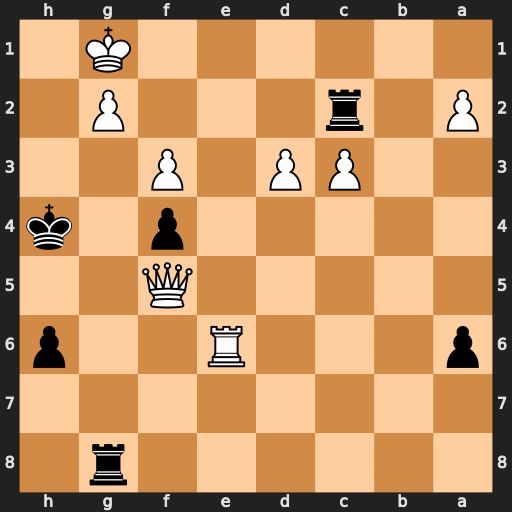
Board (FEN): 6r1/8/p3R2p/5Q2/5p1k/2PP1P2/P1r3P1/6K1
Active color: b
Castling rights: -
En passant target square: -
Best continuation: Rcxg2+ Kf1 Rg1+ Kf2 R8g2#